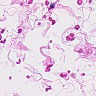
Metastatic tissue present: no